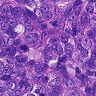
Metastatic tissue present: yes